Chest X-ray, AP view. Patient: 14 years old, sex M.
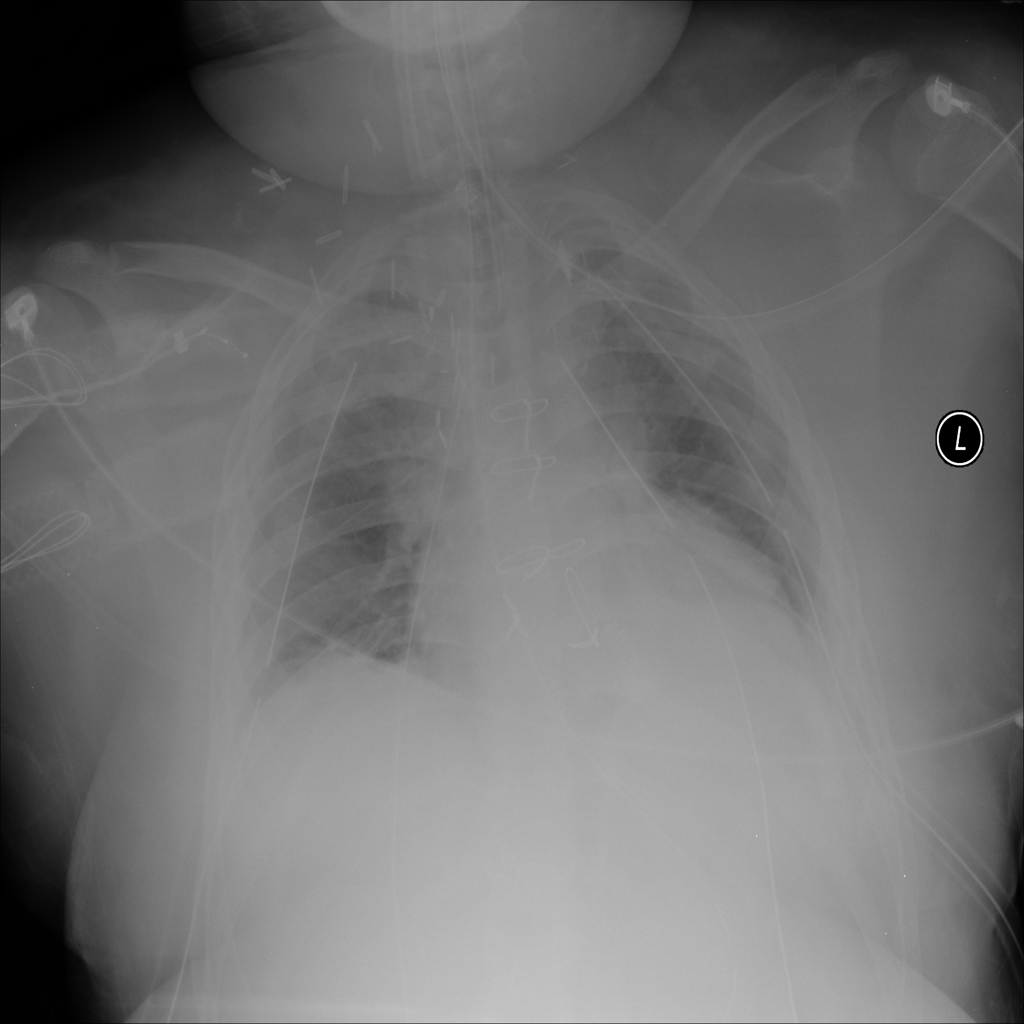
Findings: No Finding